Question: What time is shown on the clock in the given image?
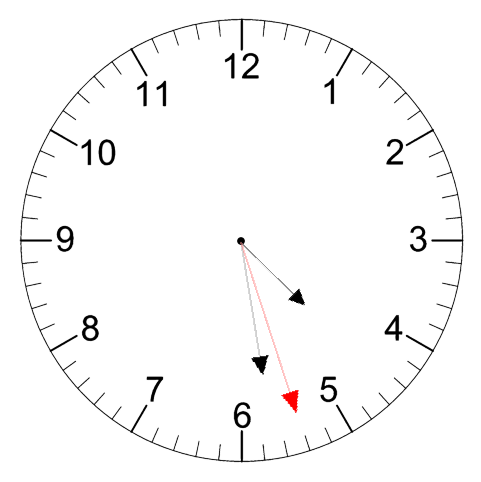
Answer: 04:28:27